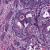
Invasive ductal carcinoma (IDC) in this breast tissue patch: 1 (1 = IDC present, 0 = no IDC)